Question: Right now I am using spinner but spinner look is different. I want dropdown list shown in screen

Please help
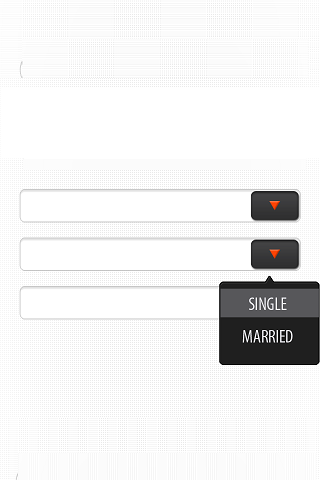
Answer: i think below both link might help you :
<URL>
<URL>